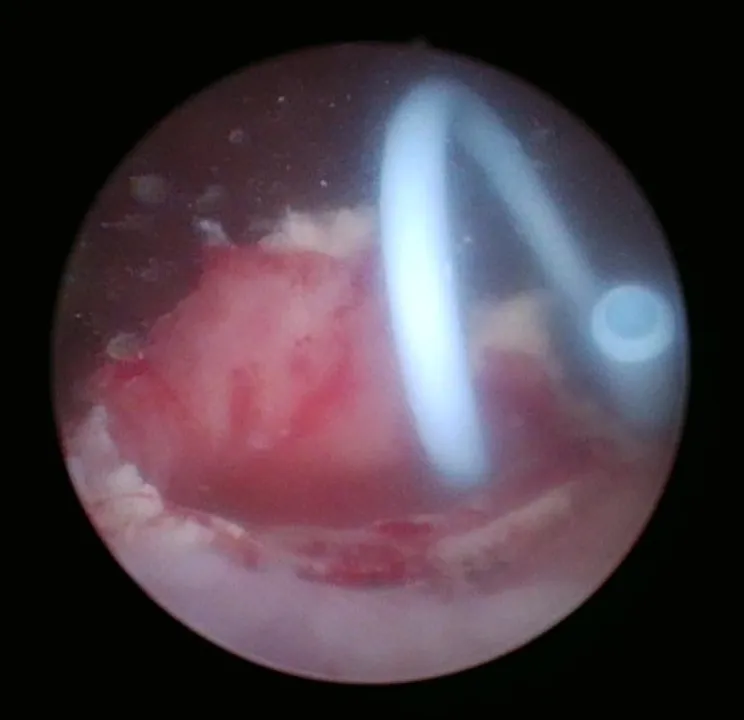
Intraoperative cystoscopic image postlaser and removal of the ureteral stone with the ureteral stent in place.
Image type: endoscopy (arthroscopy)